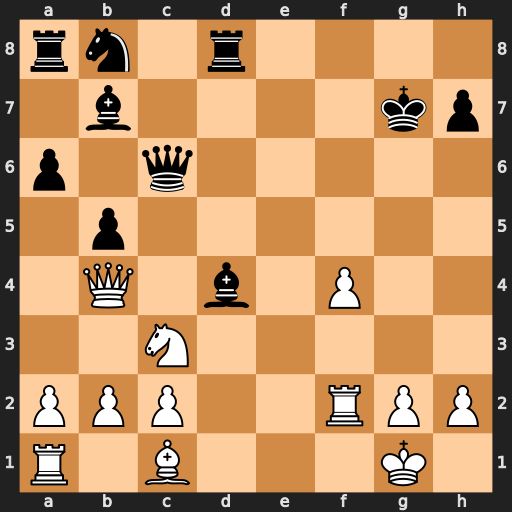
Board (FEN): rn1r4/1b4kp/p1q5/1p6/1Q1b1P2/2N5/PPP2RPP/R1B3K1
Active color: w
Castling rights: -
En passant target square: -
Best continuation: Qe7+ Kg8 Qxd8+ Kf7 Qxd4